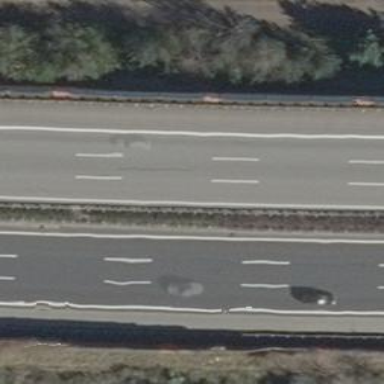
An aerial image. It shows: Motorway with concrete surface.